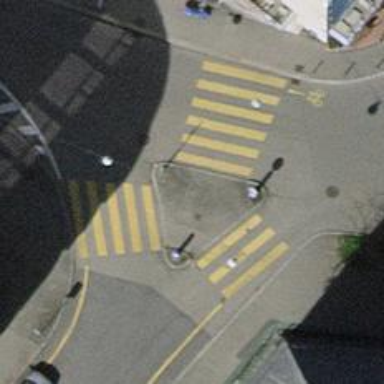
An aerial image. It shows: Footway with asphalt surface leading to traffic island.